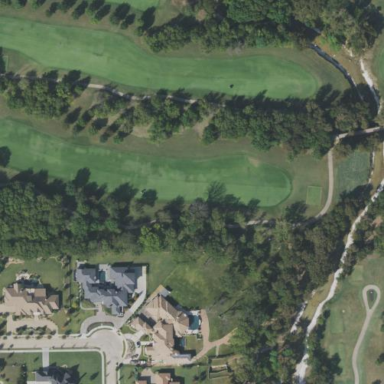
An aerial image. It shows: Area with grass used as rough in golf course.